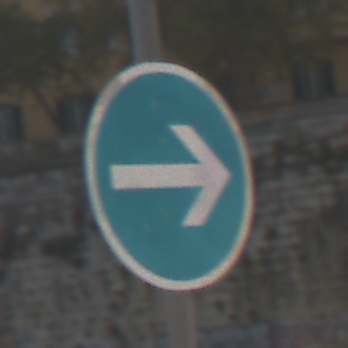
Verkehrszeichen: VorgeschriebeneFahrtrichtungHierRechts
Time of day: MorningAfternoon
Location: Outdoor (Suburban)
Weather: PartlyCloudy
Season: NotSpecified
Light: Natural